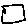
Label: square